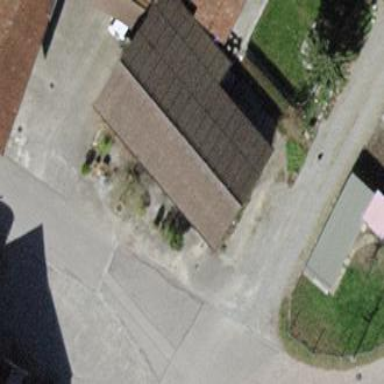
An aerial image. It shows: Rural barn.